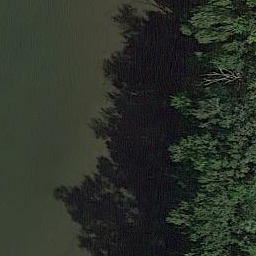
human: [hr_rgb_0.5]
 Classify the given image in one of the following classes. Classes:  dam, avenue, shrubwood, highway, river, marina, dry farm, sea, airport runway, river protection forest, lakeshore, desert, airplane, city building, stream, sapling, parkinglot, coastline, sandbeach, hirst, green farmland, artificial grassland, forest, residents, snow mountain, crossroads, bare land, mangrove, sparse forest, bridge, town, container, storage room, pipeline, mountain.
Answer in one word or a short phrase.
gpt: river protection forest